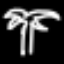
Label: palm tree